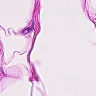
Metastatic tissue present: no